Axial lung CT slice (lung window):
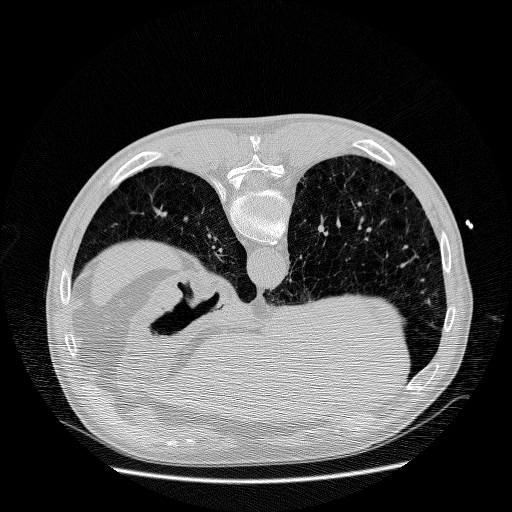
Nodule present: no